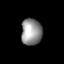
Tissue: lung
Cell type: Fibroblasts
Senescence score: 0.545
Nuclear area (px): 537
Mean DAPI intensity: 146.946